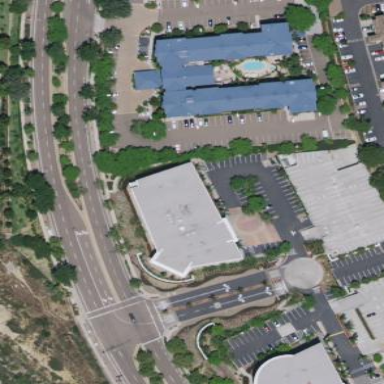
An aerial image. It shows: Office building.